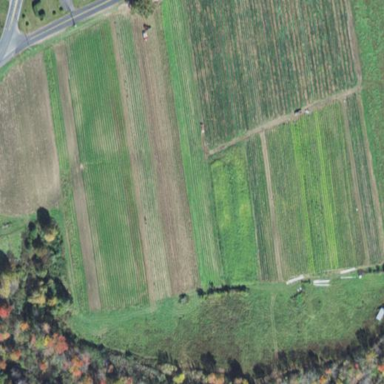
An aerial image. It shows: Farmland with agricultural activities.